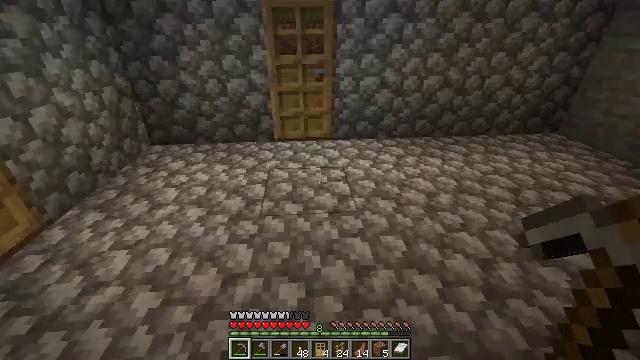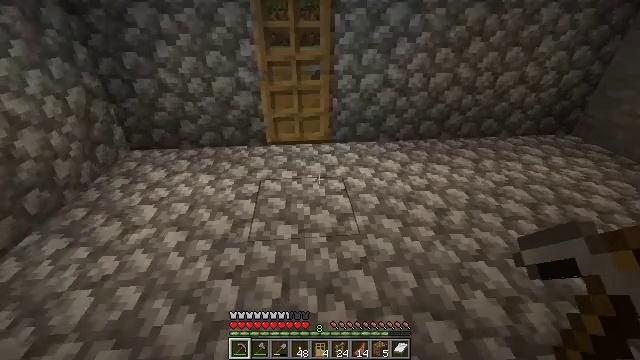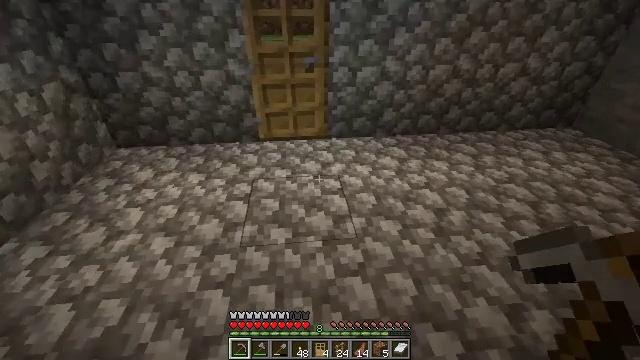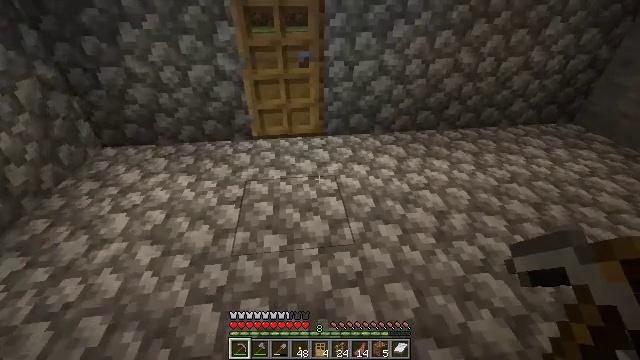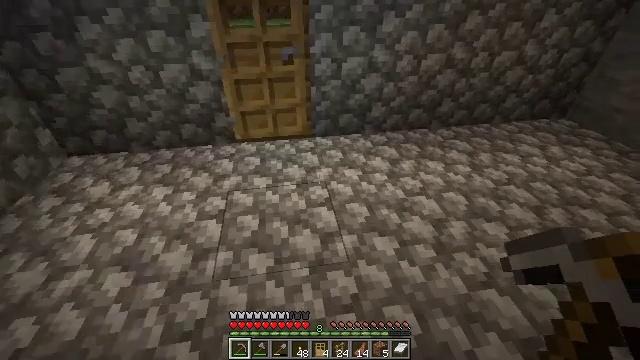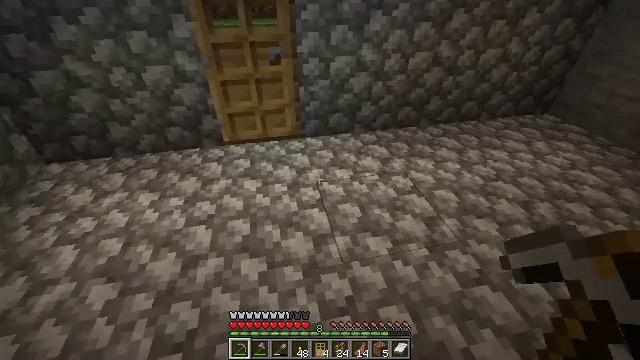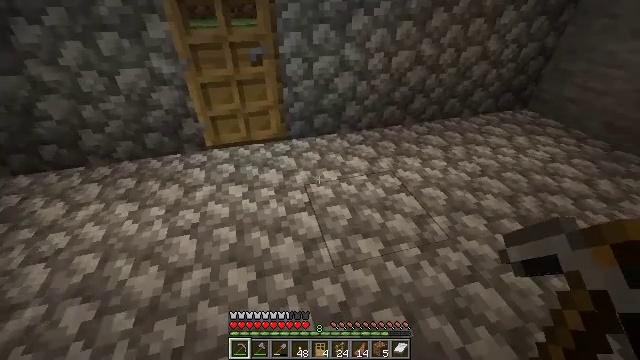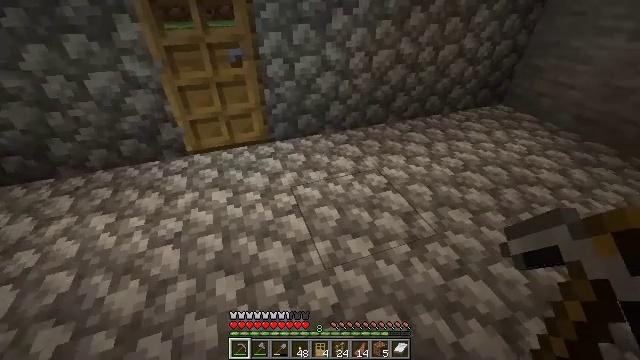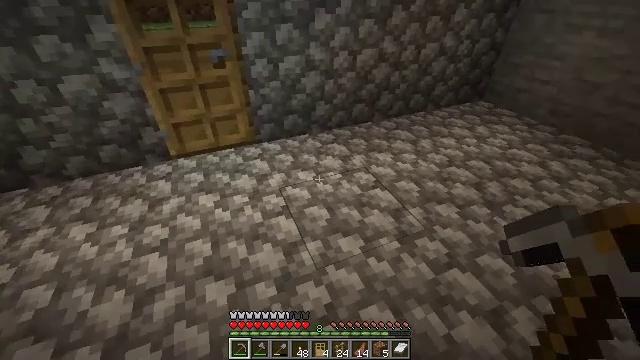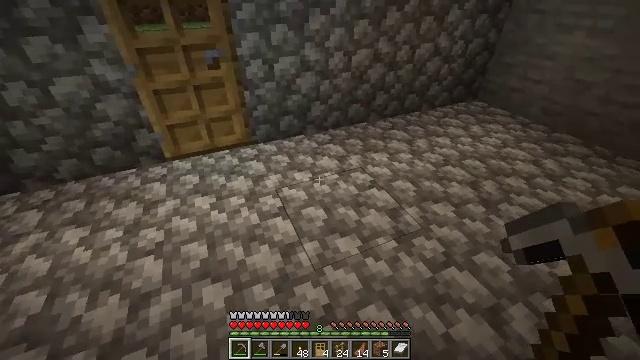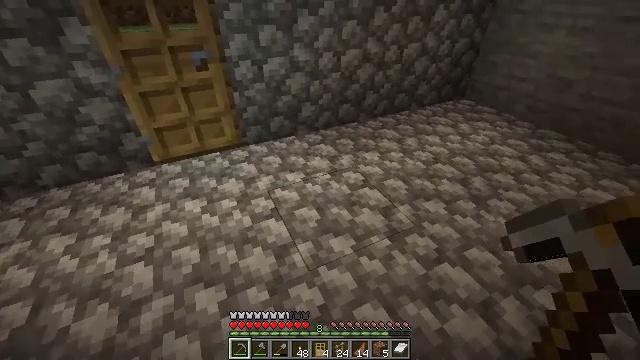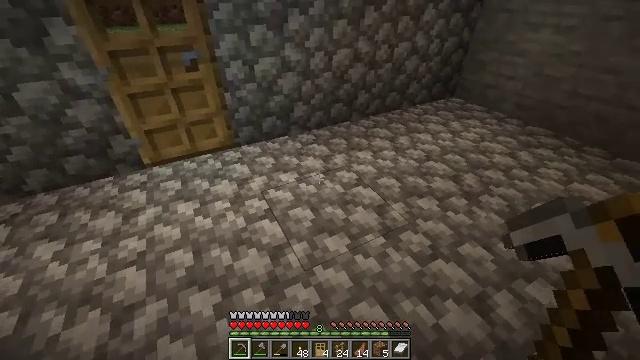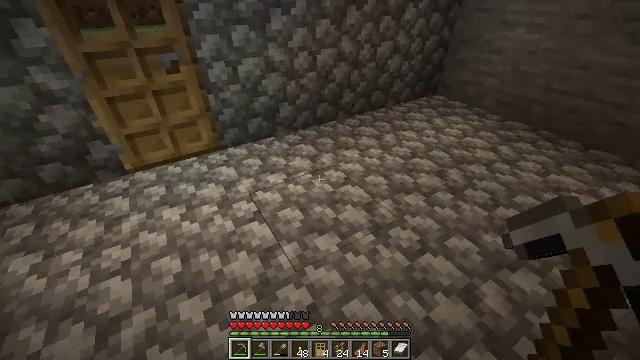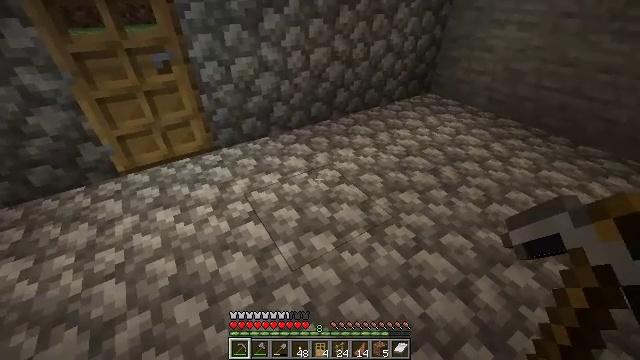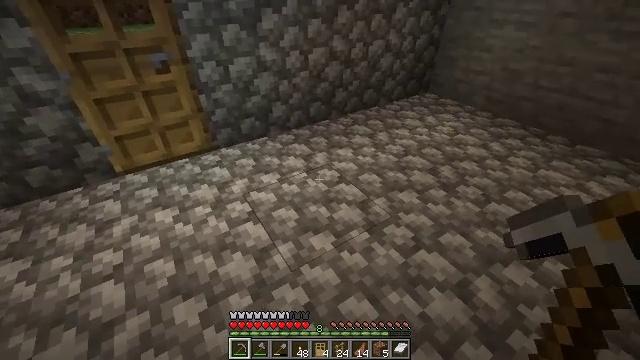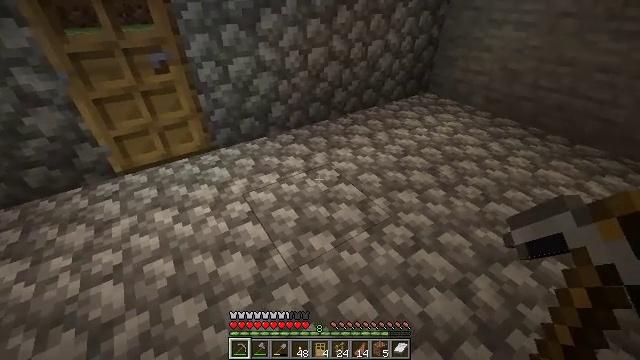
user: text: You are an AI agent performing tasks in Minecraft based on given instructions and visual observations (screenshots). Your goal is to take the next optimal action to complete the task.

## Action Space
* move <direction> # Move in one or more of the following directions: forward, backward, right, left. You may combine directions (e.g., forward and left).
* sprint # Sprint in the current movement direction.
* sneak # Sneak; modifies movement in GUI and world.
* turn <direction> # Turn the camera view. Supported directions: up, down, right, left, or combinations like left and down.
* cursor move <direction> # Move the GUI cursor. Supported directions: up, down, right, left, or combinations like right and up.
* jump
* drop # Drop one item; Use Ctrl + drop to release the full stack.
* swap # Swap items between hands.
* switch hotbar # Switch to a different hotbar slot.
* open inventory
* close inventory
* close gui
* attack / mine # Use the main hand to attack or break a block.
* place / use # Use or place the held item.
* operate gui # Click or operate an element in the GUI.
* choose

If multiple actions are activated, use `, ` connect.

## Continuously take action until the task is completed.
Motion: motion action
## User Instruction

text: Gather materials such as cobblestone.
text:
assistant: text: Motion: move forward, turn down
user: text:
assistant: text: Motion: move forward, turn right and down
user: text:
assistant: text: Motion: move forward, turn down
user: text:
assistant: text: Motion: turn right and down
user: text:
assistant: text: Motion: turn right
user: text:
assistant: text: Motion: turn right
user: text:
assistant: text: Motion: turn right
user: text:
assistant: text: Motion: turn right
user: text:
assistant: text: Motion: turn right
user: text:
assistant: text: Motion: turn right
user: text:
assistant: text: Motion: turn right
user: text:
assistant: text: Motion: turn right
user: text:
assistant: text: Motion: turn right
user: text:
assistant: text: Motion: no_op
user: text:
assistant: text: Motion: no_op
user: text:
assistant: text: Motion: turn right
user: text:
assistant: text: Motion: turn right
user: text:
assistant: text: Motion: no_op
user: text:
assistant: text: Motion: turn left and down
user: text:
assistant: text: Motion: turn left
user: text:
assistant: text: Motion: turn left
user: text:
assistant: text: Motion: no_op
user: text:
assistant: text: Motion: no_op
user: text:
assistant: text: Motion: no_op
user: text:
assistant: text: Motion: no_op
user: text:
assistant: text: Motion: no_op
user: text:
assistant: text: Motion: no_op
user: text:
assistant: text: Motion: no_op
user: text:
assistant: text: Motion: no_op
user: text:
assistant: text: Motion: turn right and down